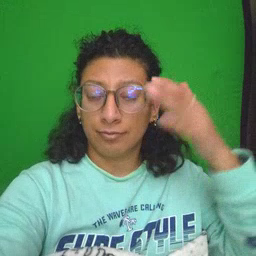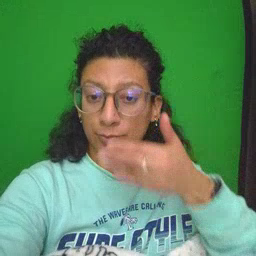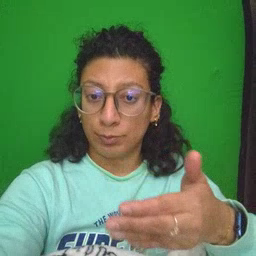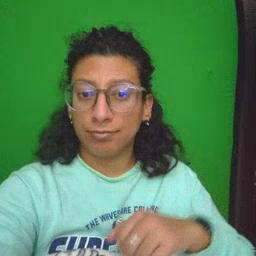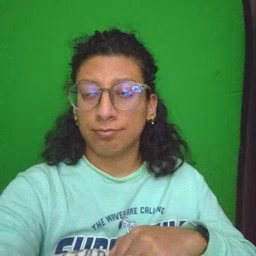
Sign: close